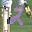
Label: 2